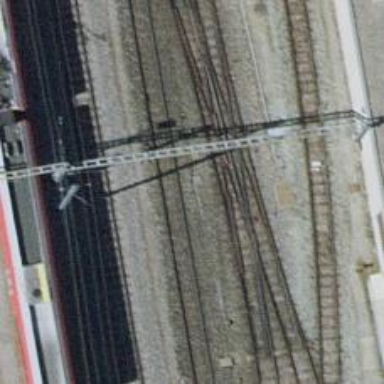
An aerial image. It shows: Narrow-gauge railway with one track passing through service yard.